Aerial crown-view tile of a tropical tree (Barro Colorado Island, Panama), acquired 20250915:
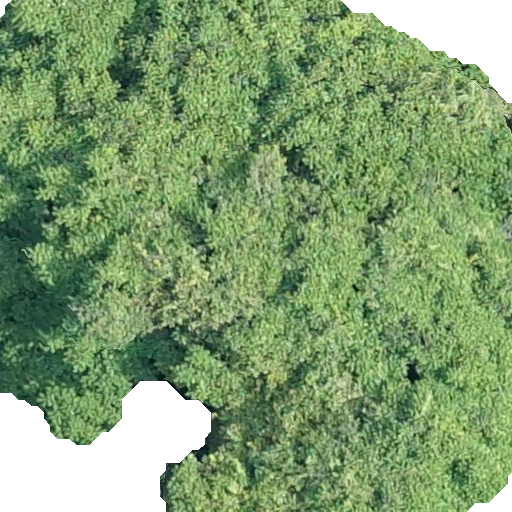
Species: Tachigali panamensis
GBIF accepted scientific name: Tachigali panamensis
Crown area: 480.104 m²